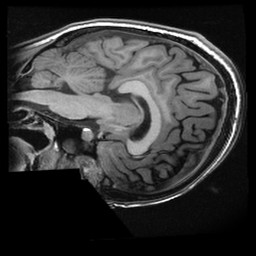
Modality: T1w
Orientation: sagittal
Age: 21
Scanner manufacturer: ge
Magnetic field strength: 3 T
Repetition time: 0.008264 s
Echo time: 0.003116 s